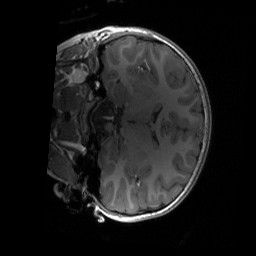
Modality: T1w
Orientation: coronal
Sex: female
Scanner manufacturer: siemens
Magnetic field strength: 3 T
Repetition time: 1.9 s
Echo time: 0.00243 s